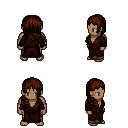
a pixel art fantasy rpg character, male body template, human, dark skin, brown robe, robe skirt, brown right-swept hairstyle, four views (front, back, left, right), 2x2 character sprite sheet, small pixel art, hard edges, no anti-aliasing